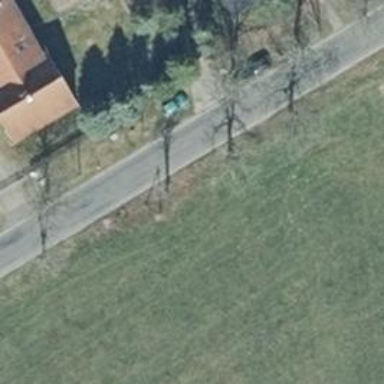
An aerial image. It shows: Avenue lined with deciduous broadleaved trees.